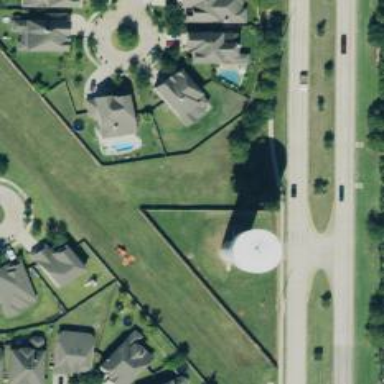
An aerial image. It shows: Water tower that is man-made.